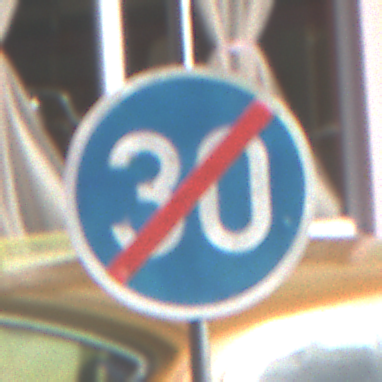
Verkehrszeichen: EndeMindestgeschwindigkeit
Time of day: MorningAfternoon
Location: Outdoor (Special)
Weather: PartlyCloudy
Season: NotSpecified
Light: Natural